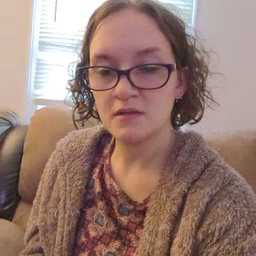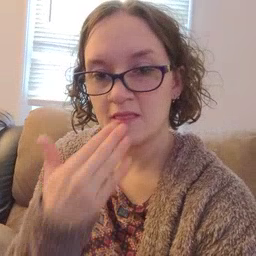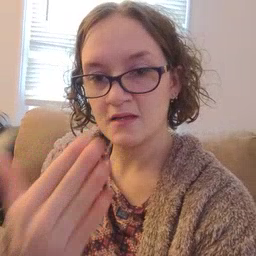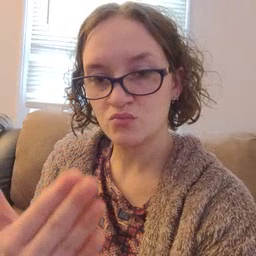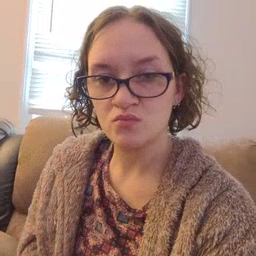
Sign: thankyou